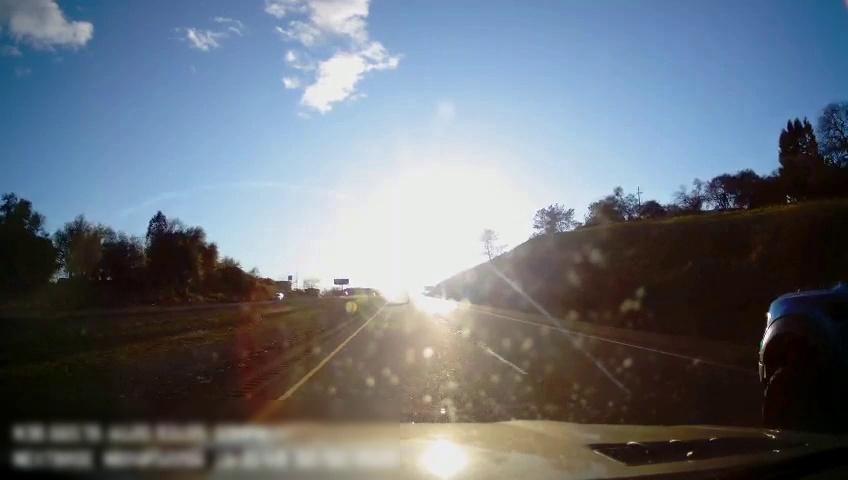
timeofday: Day
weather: Sunny
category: Drivable Space
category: Drivable Space
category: Vehicles | Truck
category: Vehicles | SUV
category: Vehicles | SUV
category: Lanes | Current Lane
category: Lanes | Current Lane
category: Lanes | Alternate Lane